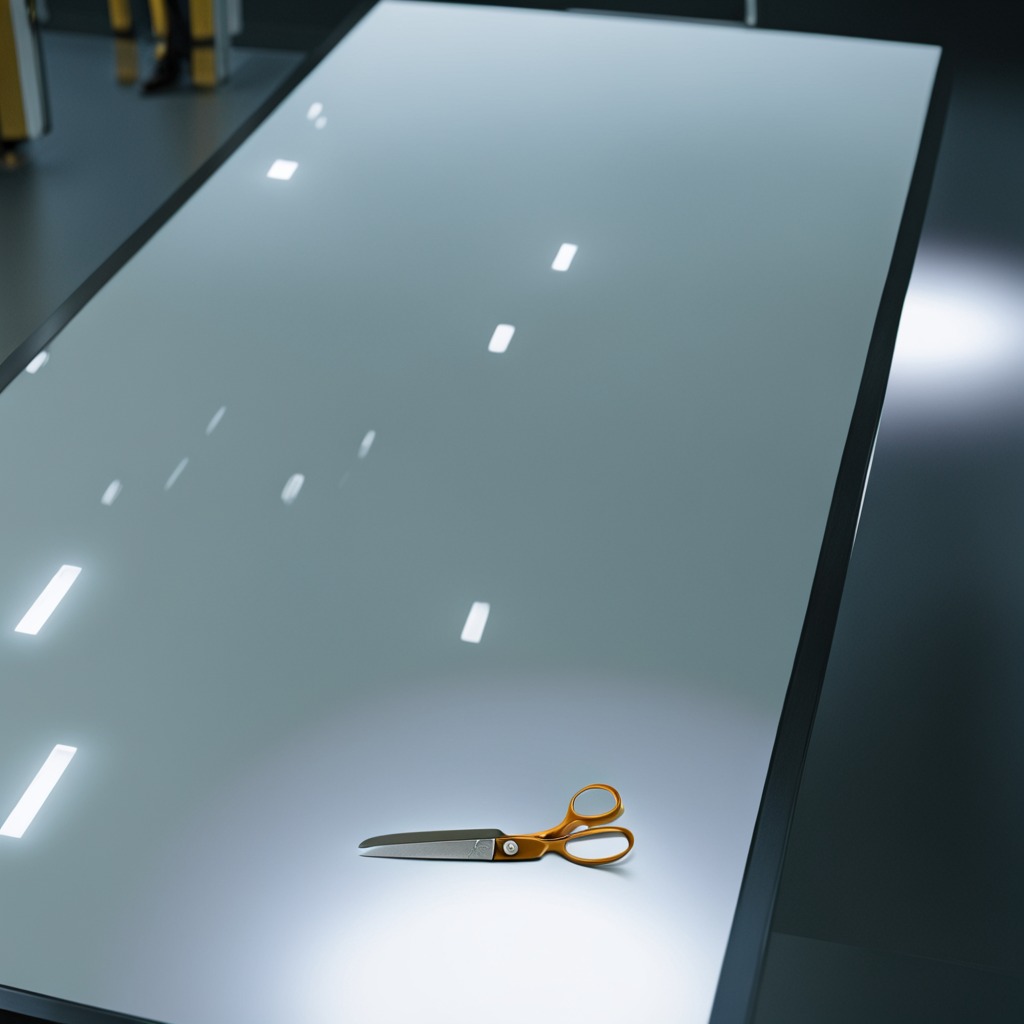
A scissor lying on a high-gloss table in a ship maintenance bay industrial lighting.